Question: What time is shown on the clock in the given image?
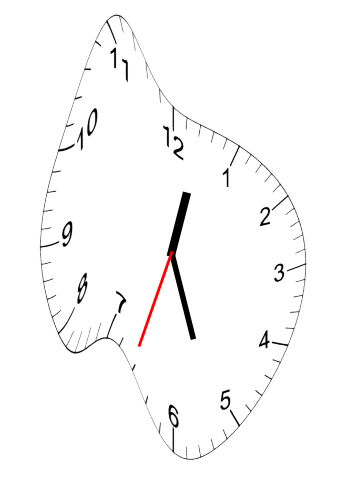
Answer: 12:26:33